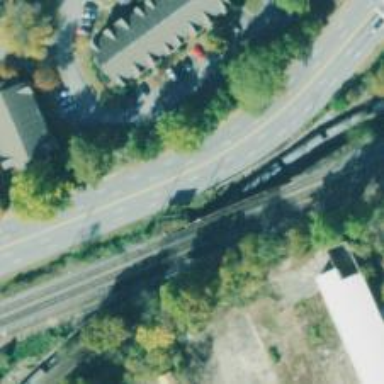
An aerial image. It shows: Disused railway bridge.